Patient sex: F
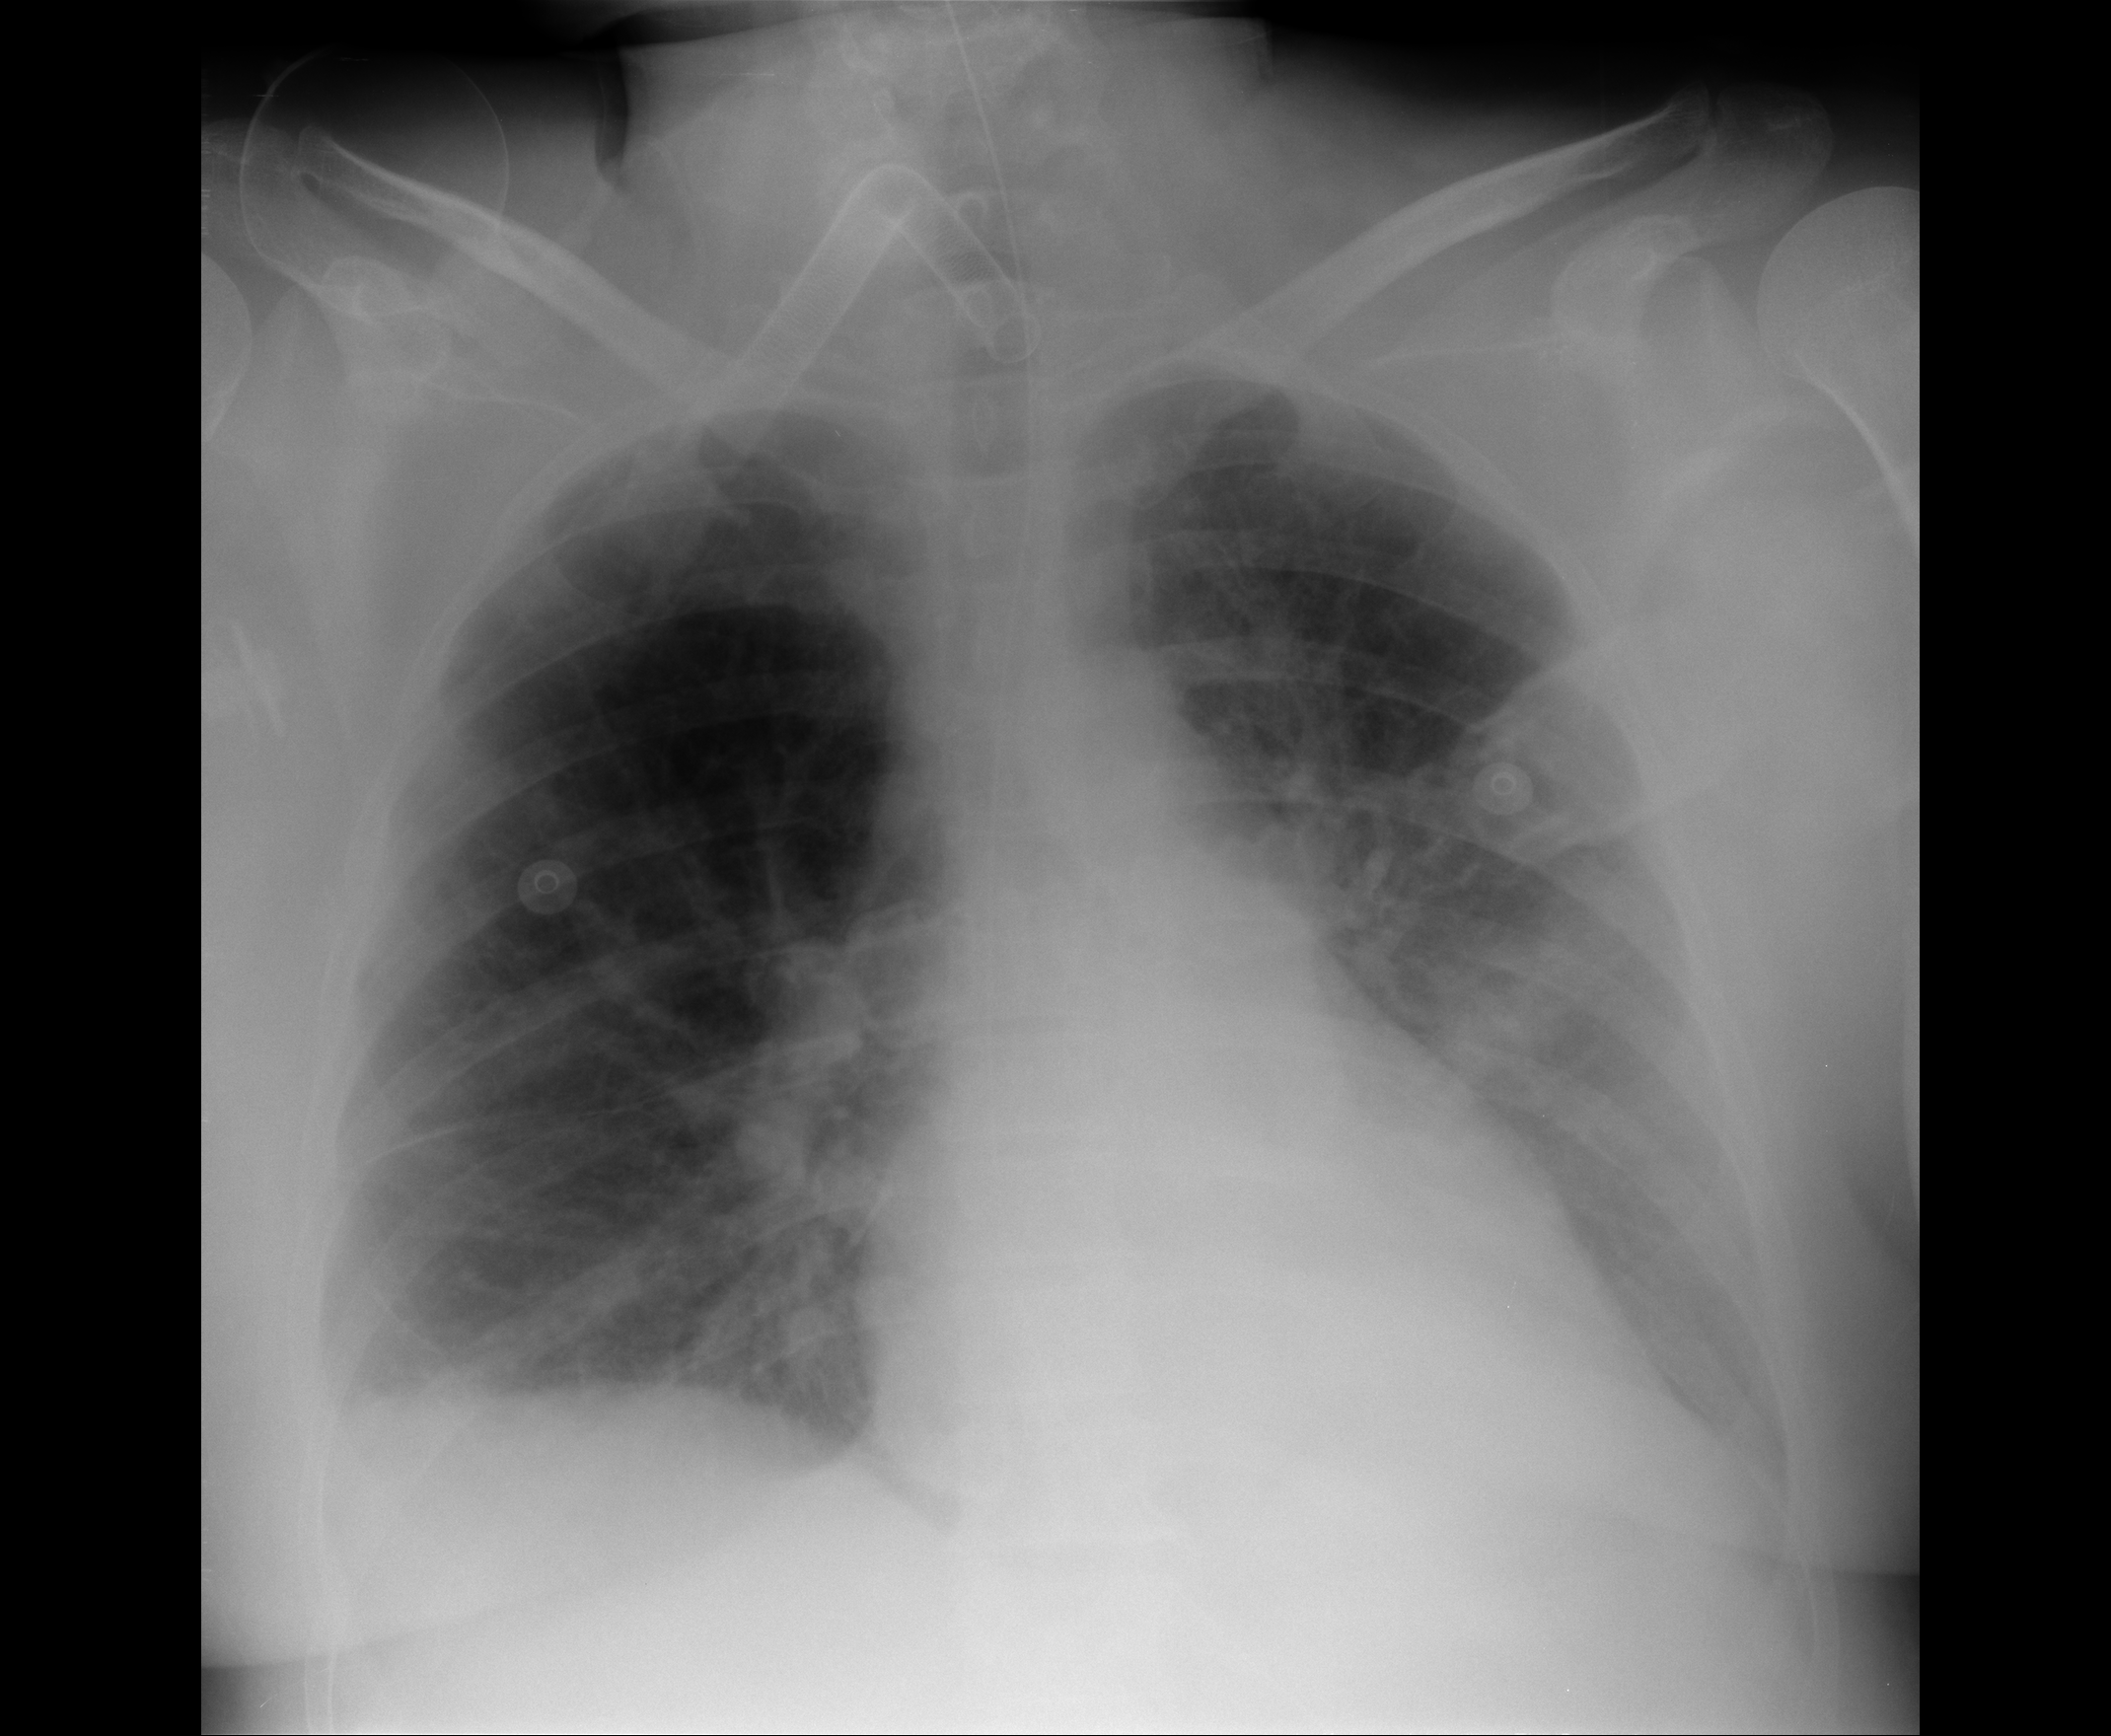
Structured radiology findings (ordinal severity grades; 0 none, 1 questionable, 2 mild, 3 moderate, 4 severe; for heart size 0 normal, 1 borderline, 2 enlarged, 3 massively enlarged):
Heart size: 1
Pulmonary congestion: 1
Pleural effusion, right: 2
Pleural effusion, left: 2
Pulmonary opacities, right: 2
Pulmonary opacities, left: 2
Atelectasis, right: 2
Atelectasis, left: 2